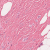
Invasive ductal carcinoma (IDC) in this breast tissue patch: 0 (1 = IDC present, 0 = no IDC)